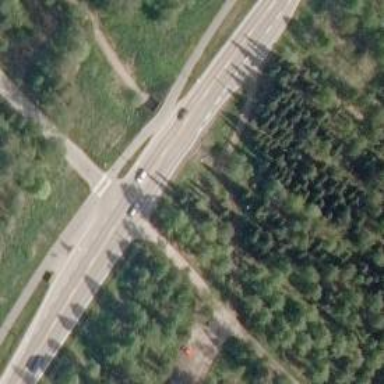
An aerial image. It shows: Asphalt cycleway.